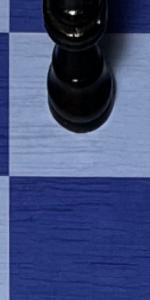
Label: Empty